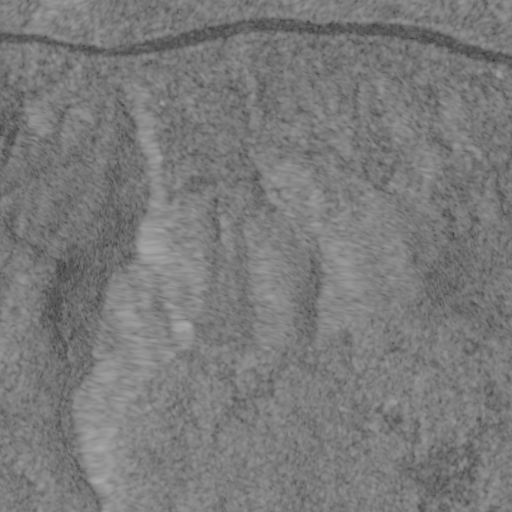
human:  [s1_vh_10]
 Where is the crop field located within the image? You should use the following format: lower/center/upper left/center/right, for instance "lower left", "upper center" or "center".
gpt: The crop field is located in the upper of the image.
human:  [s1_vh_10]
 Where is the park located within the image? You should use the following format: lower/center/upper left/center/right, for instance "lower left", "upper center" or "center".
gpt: The park is located in the upper left of the image.
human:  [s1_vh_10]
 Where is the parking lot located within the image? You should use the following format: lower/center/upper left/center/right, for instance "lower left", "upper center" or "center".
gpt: The parking lot is located in the upper left of the image.
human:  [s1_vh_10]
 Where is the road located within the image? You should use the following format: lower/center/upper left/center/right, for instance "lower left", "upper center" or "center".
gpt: There is no road in the image.

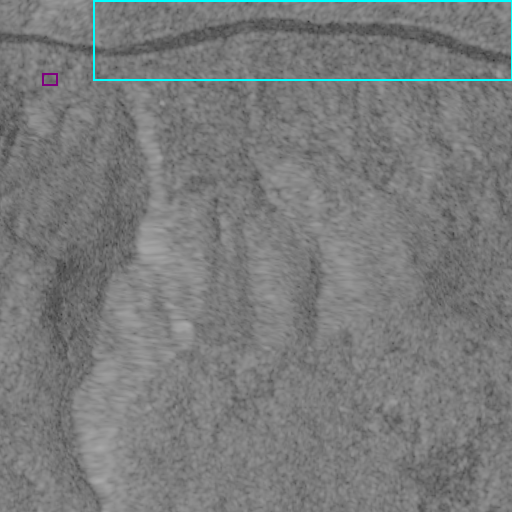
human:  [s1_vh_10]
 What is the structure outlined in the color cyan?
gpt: The structure outlined in cyan is a crop field.
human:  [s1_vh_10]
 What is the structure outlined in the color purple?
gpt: The structure outlined in purple is a park.
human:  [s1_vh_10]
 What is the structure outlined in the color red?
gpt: There is no red outline.